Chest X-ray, PA view. Patient: 26 years old, sex F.
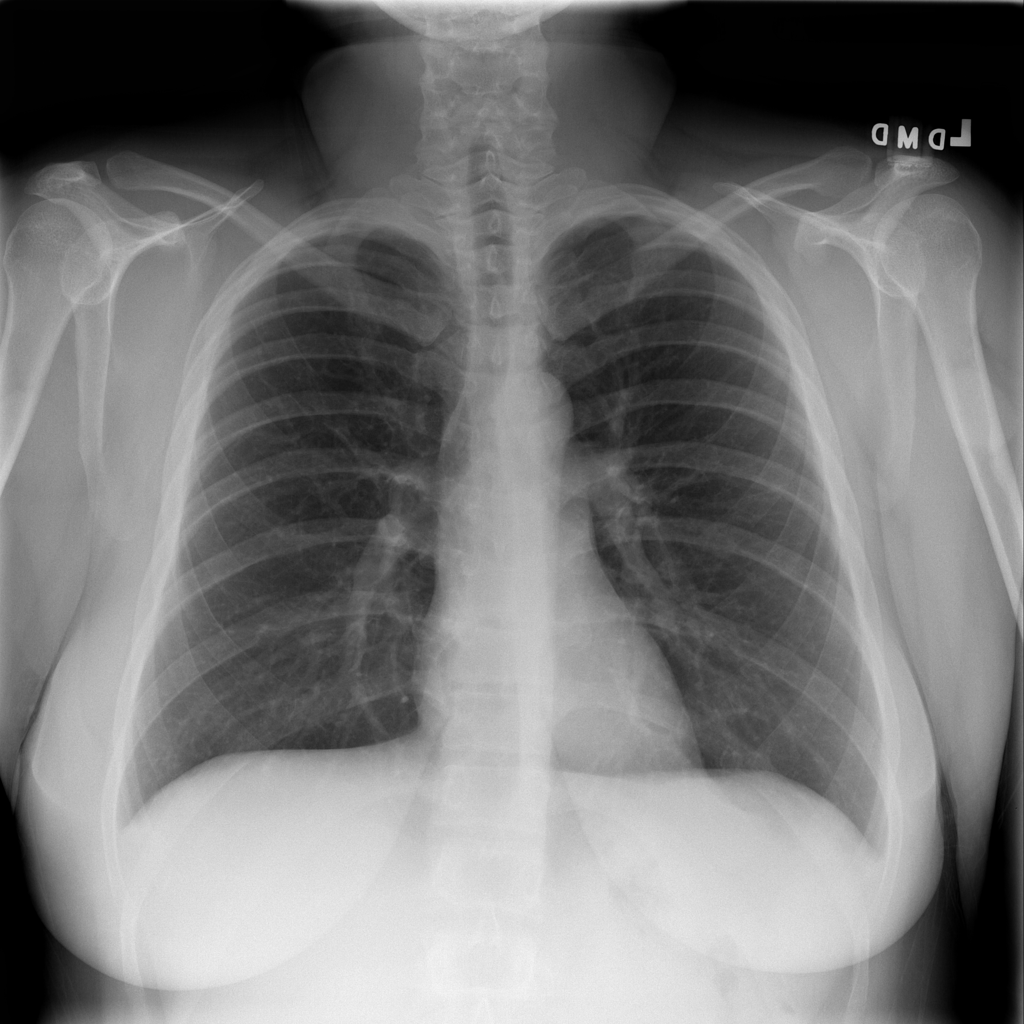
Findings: No Finding